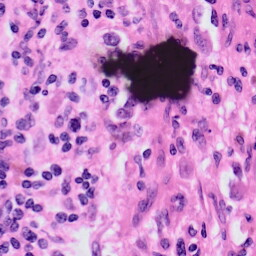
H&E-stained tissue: Skin